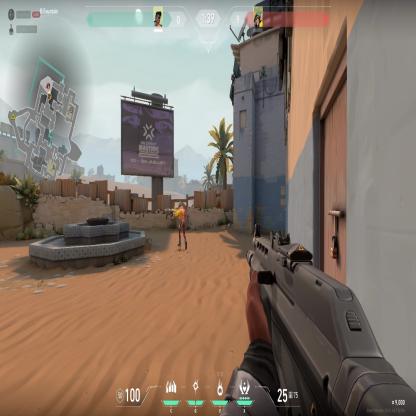
Label: enemy